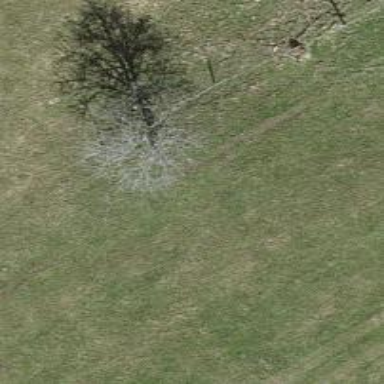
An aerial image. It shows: Evergreen needle-leaved tree typically found in agricultural areas.